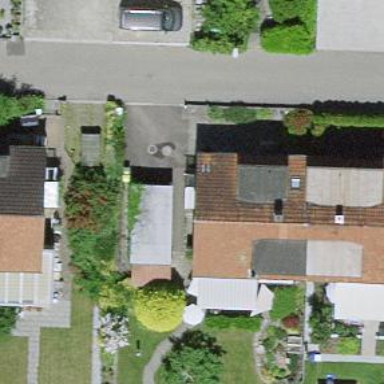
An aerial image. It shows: Residential building.